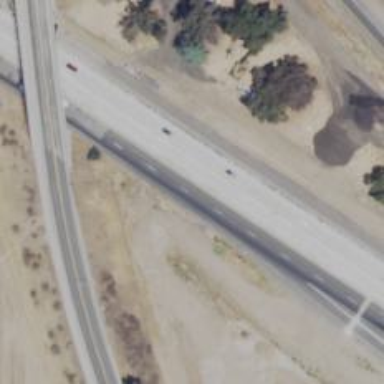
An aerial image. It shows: Motorway junction.